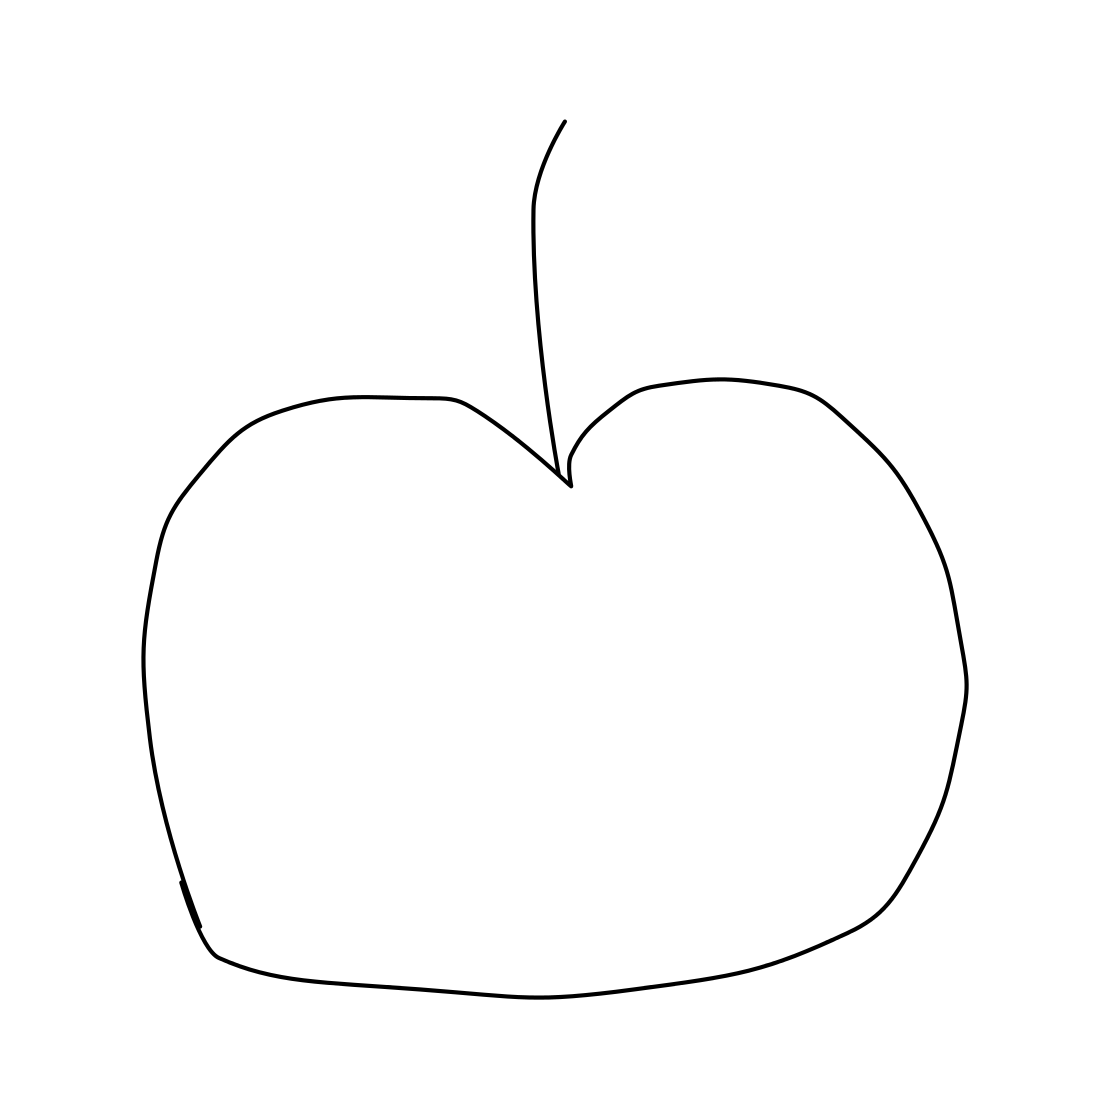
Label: apple